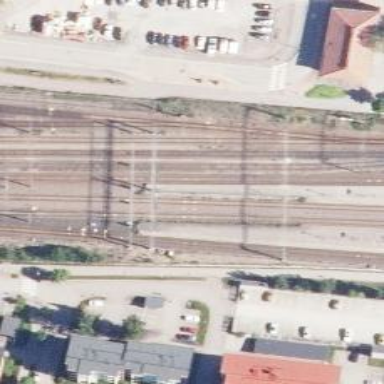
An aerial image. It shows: Railway signal.